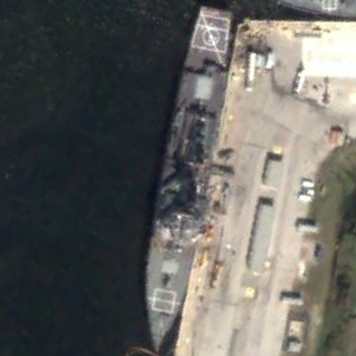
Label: destroyer